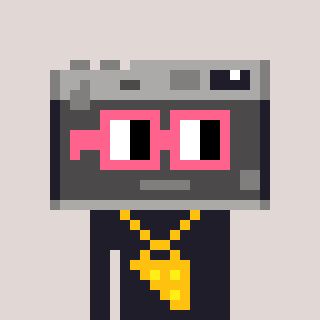
a pixel art character with square pink glasses, a camera-shaped head and a grayscale-colored body on a warm background